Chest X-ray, AP view. Patient: 51 years old, sex F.
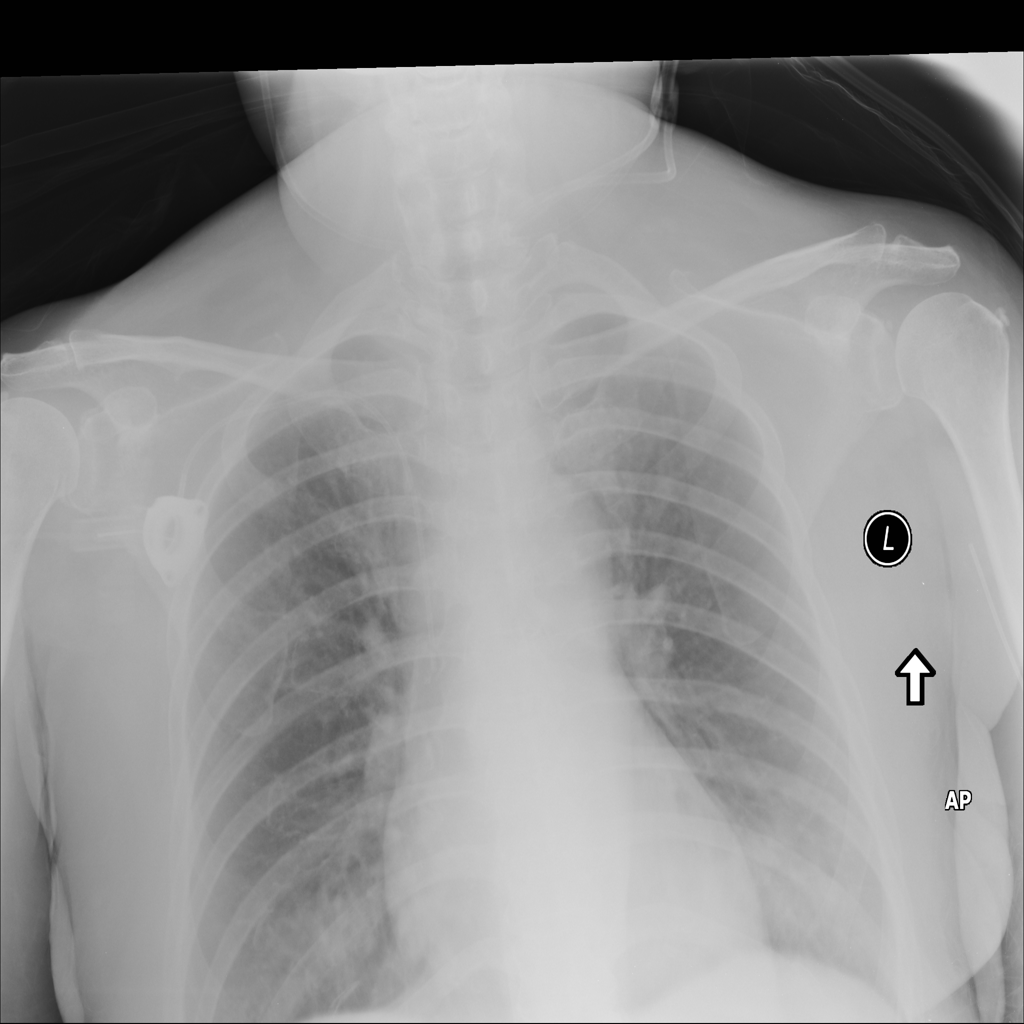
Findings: No Finding